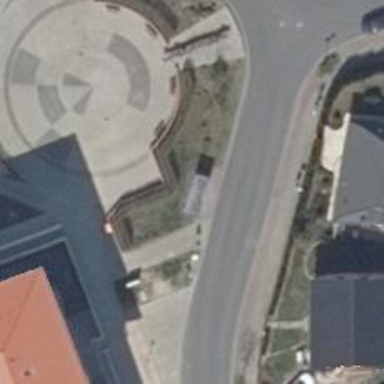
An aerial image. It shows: Public transport shelter.